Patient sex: F
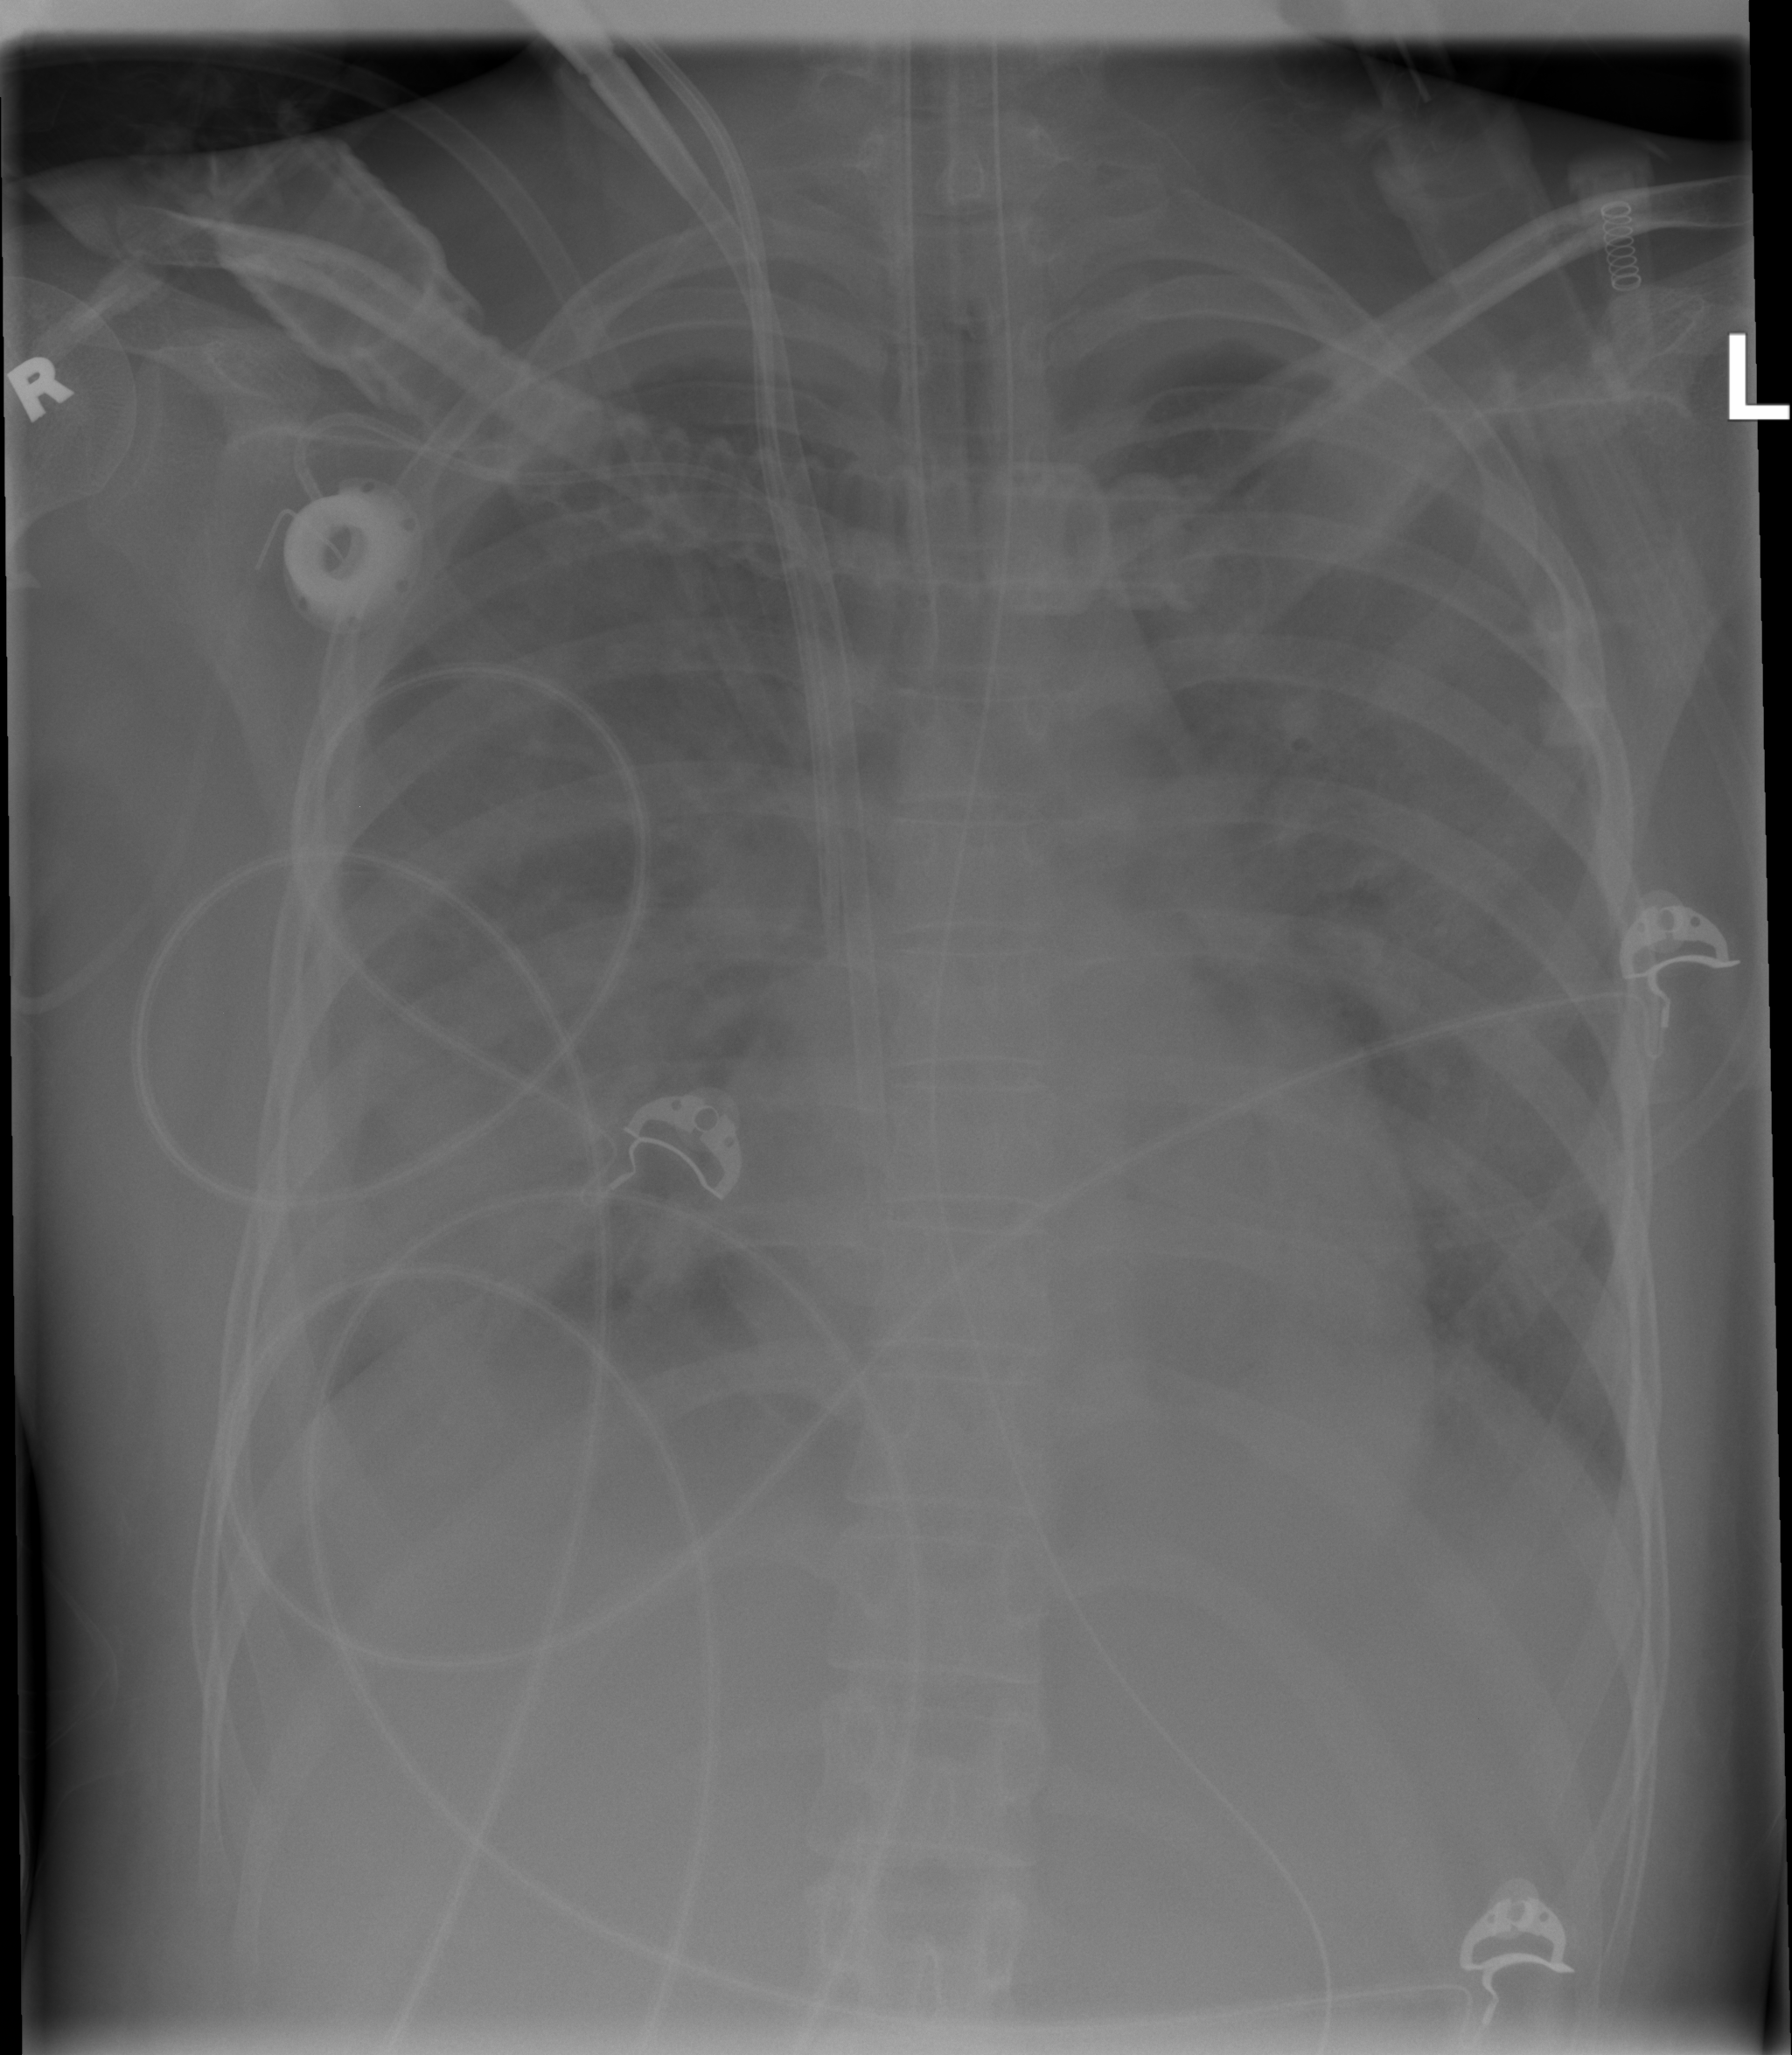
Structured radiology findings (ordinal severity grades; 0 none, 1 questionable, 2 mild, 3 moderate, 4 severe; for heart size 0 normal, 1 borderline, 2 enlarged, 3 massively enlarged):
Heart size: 0
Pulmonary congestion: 0
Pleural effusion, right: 2
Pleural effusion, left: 1
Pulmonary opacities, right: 2
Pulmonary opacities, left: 2
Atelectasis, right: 2
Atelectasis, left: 0